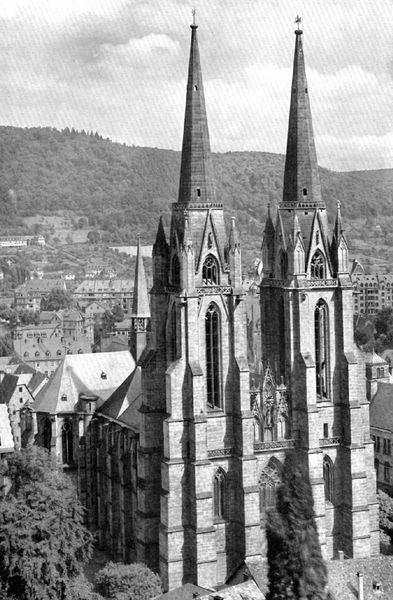
Titel: Elisabethkirche in Marburg
Standort: Marburg, Elisabethkirche (EU - D - H)
Schlagwörter: bäume, kirchturm, stadt, fenster, häuser, hügel, kirche, gotik, wald, turm, foto, fotografie, kloster, kreuz, türme, kathedrale, kirchenschiff, gotisch, spitzbögen, strebe, spitzdach, vierpass, kirchenfenster, dreipass, doppelturmfassade, fiale